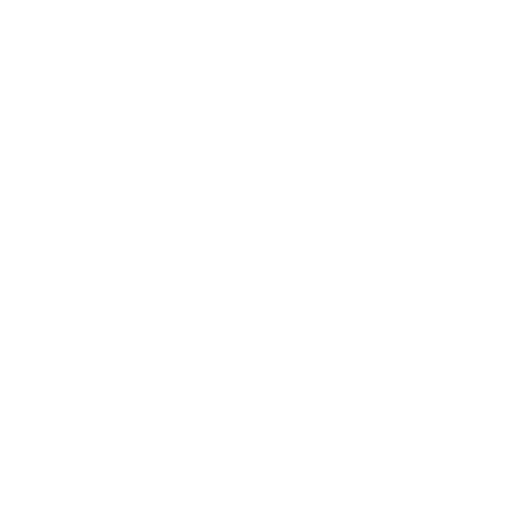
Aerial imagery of ridge(s) in Alaska named Lend Ridge containing only unknown